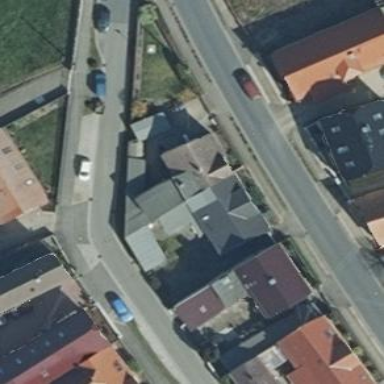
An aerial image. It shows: Simple house.